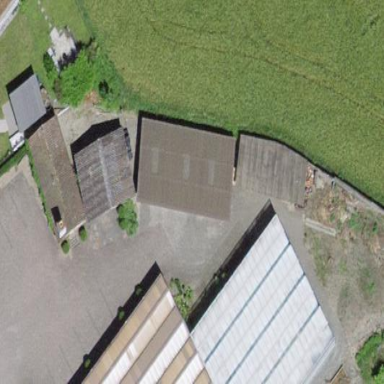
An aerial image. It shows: View of roof of building.